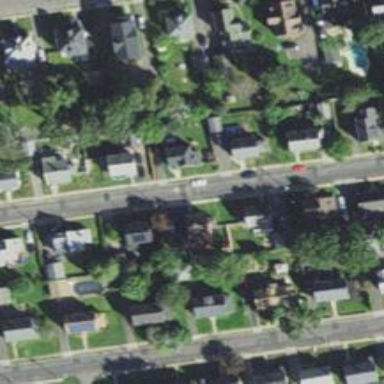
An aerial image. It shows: Neighbourhood designated as historic district.